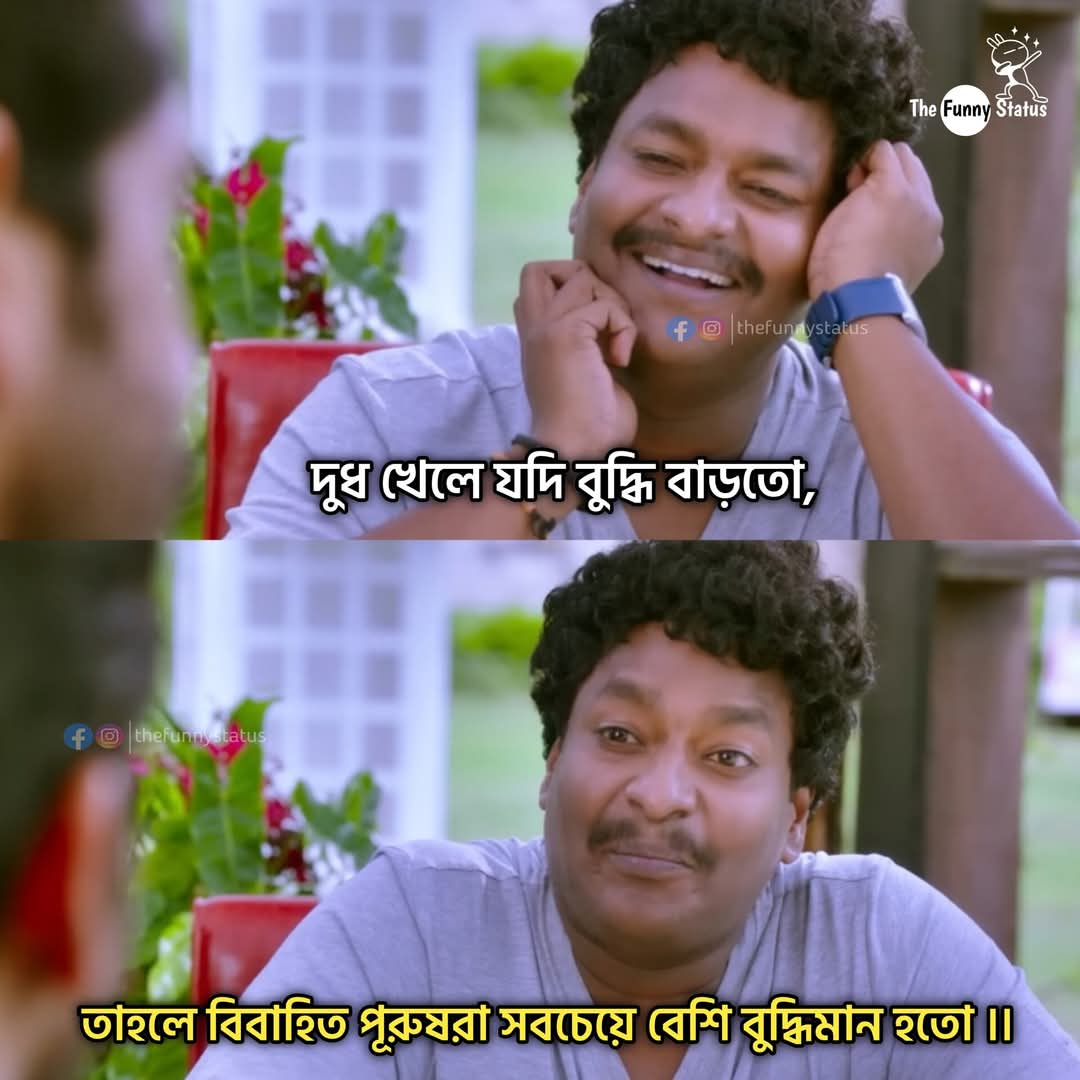
Text: দুধ খেলে যদি বুদ্ধি বাড়তো,
তাহলে বিবাহিত পূরুষরা সবচেয়ে বেশি বুদ্ধিমান হতো ।।
Label: Hate
Hate category: Personal Offence
Targeted group: Community